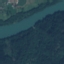
Land use / land cover: River